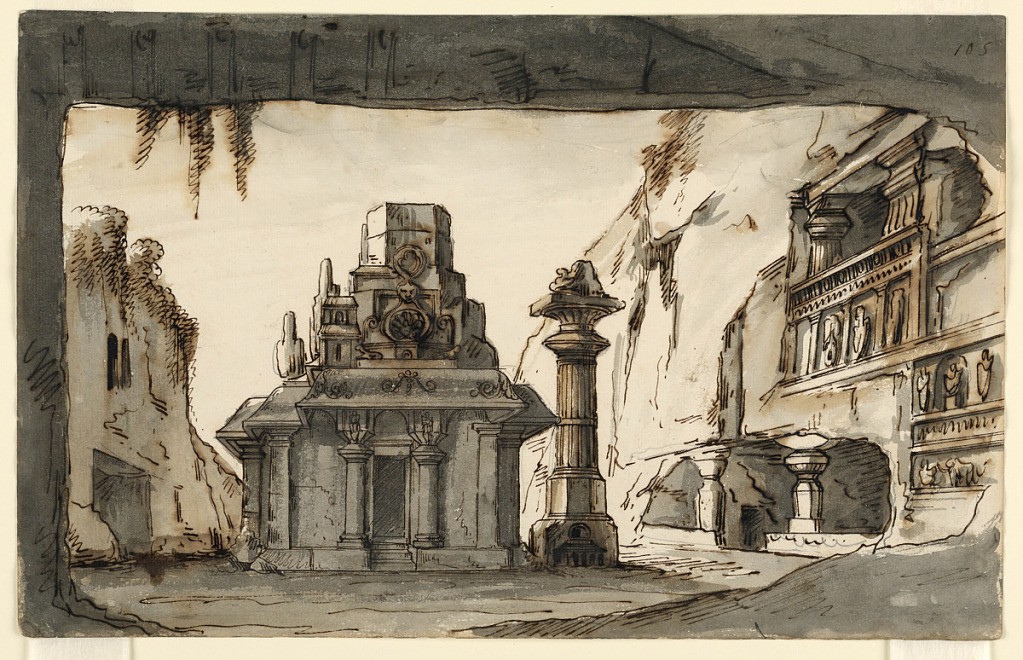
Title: Stage Design, Oriental Buildings Amidst Caves and Rocks
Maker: Romolo Achille Liverani, Italian, 1809 - 1872
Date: early 19th century
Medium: Pen and sepia ink, brush and wash on paper
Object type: Drawing
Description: Horizontal rectangle. Building in form of a temple near caves into which columns and reliefs are worked in.